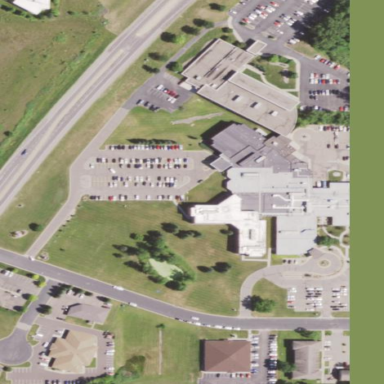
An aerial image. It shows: Healthcare facility identified as hospital.